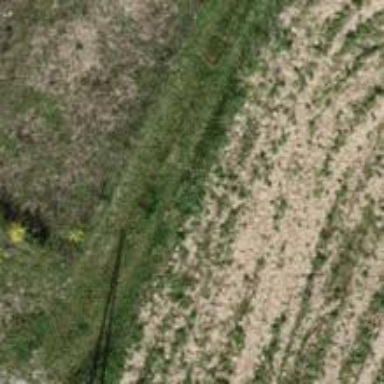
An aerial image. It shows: Grass track with grade4 quality surface.